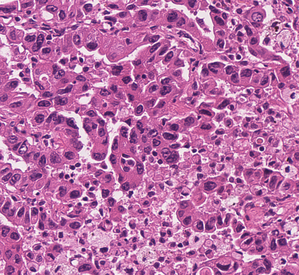
Tumor epithelial tissue: yes
Tumor-associated stroma tissue: no
Normal tissue: no